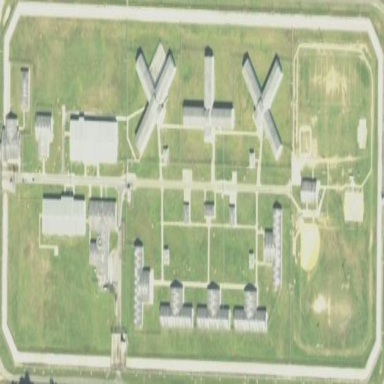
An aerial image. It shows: Prison.